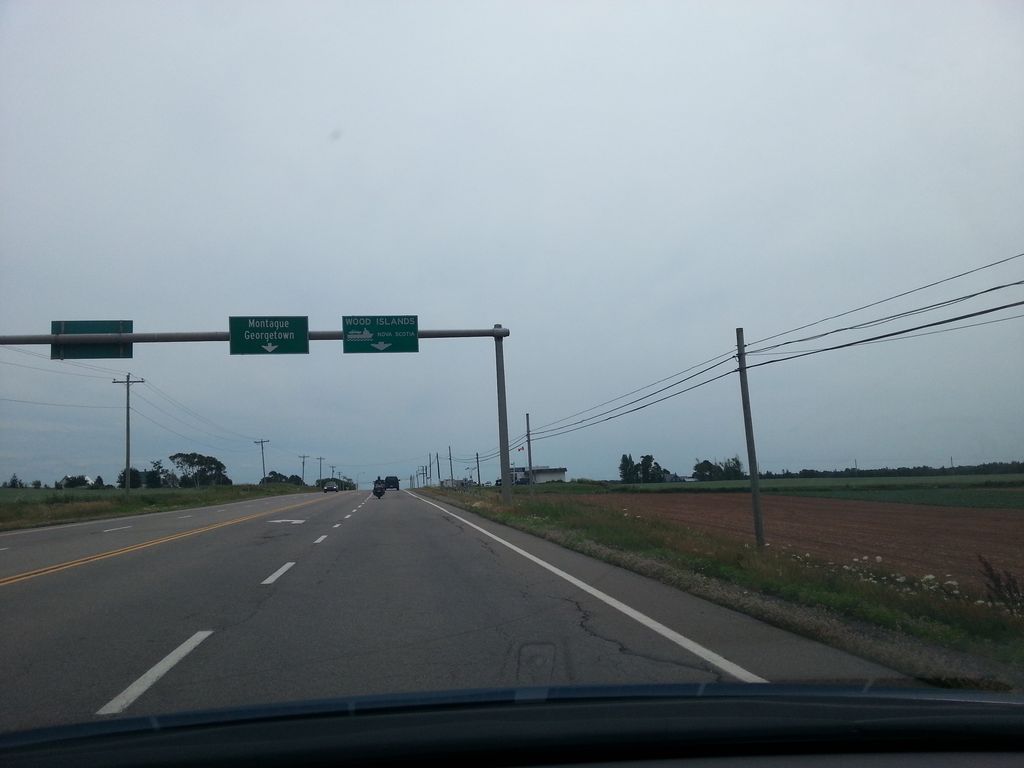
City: charlottetown